Question: I am using the following javascript code to display the difference in percentage between two values.
'''
A = 11192;
B = 10474;
percDiff = (vars.A - vars.B) / vars.B * 100;
'''
Which gives: 6.855069696391064
Then
'''
if (percDiff > 20) {
//dosomething
} else {
//dosomething
}
'''
If value B is higher than value A then i get a NaN, for instance;

How can I overcome this issue? I thought about using 'Math.abs()'
Any suggestions?
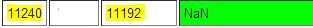
Answer: I think you can use this formula to determine the relative difference (percentage) between 2 values:
'''
var percDiff = 100 * Math.abs( (A - B) / ( (A+B)/2 ) );
'''
Here's a utility method:
'''
function relDiff(a, b) {
return 100 * Math.abs( ( a - b ) / ( (a+b)/2 ) );
}
// example
relDiff(11240, 11192); //=> 0.42796005706134094
'''
for people thinking the answer provides a wrong result: this question/answer concerns percentage <URL>.
Here's a snippet to demonstrate the difference (pun intended;)
'''
const relativePercentageDifference = (a, b) =>
Math.abs( ( ( a - b ) / ( ( a + b ) / 2 ) ) * 100 );
const percentageChange = (a, b) => ( b / a * 100 ) - 100;
console.log('relative % difference 2000 - 1000: ${
relativePercentageDifference(2000, 1000).toFixed(2)}%');
console.log('% change 2000 - 1000: ${
percentageChange(2000, 1000).toFixed(2)}%');
console.log('relative % difference 1000 - 2000: ${
relativePercentageDifference(1000, 2000).toFixed(2)}%');
console.log('% change 1000 - 2000: ${
percentageChange(1000, 2000).toFixed(2)}%');
'''
<URL>